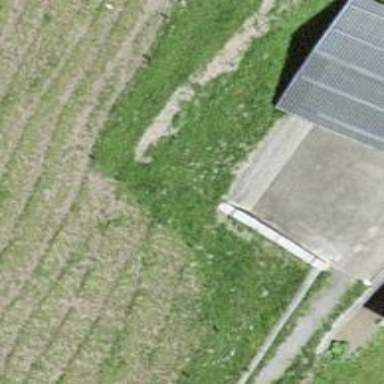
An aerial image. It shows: Retaining wall.